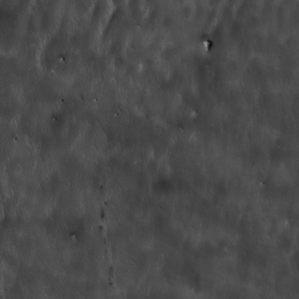
Label: non_frost